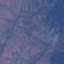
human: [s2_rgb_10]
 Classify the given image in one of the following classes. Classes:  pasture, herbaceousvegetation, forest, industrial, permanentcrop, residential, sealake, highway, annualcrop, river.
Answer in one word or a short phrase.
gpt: HerbaceousVegetation